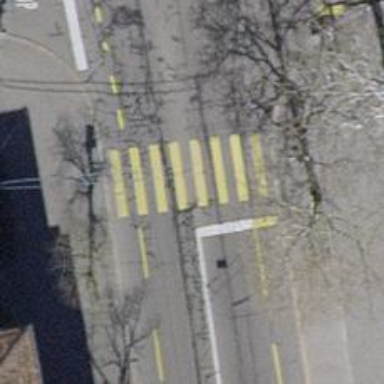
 there are trolley wires indicating the presence of trolleybus system."